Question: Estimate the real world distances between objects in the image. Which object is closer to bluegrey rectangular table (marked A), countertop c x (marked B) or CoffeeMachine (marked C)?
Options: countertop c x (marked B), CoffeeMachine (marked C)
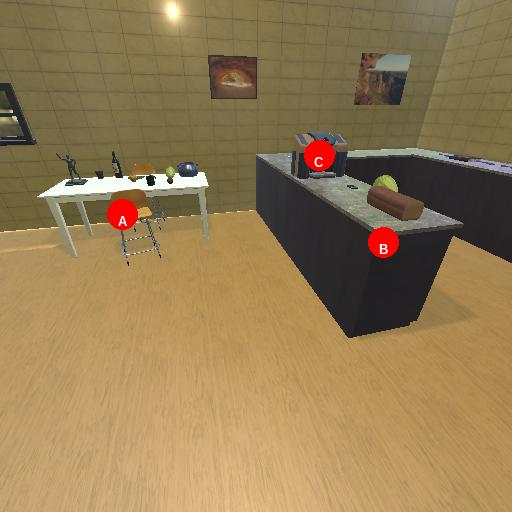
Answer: countertop c x (marked B)